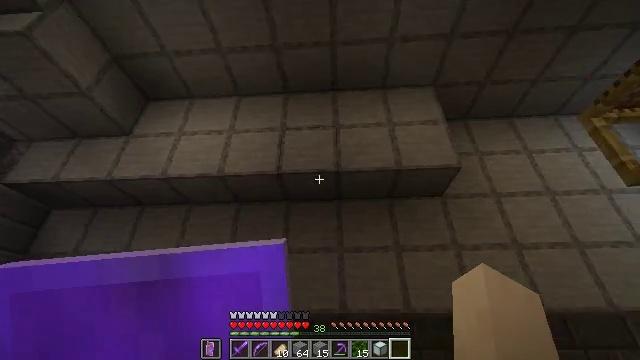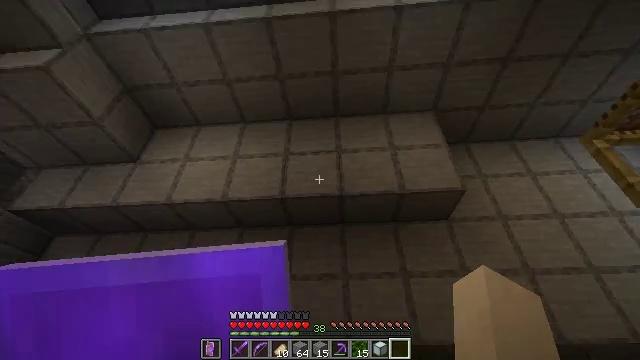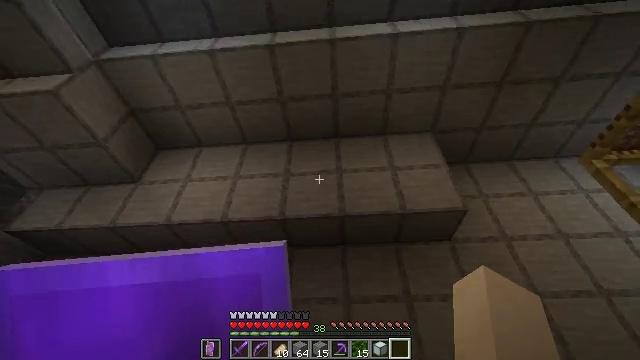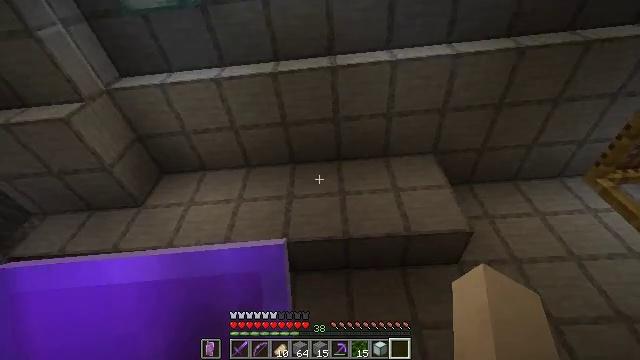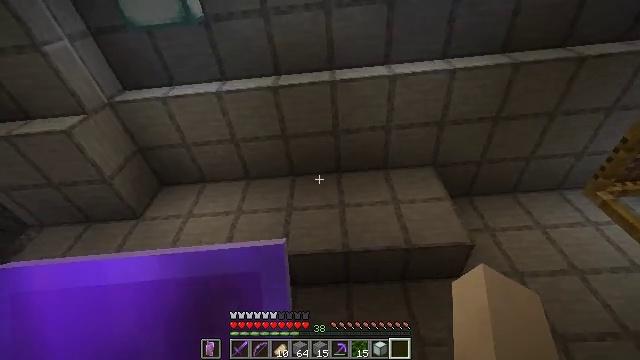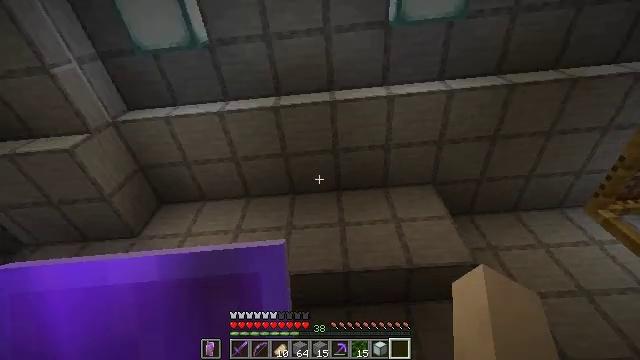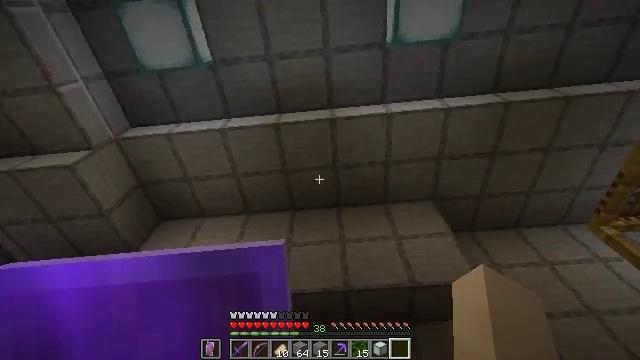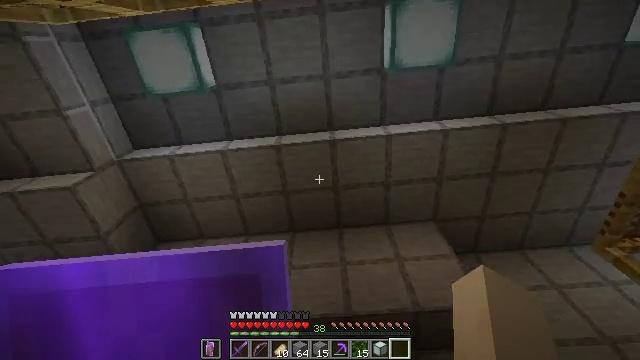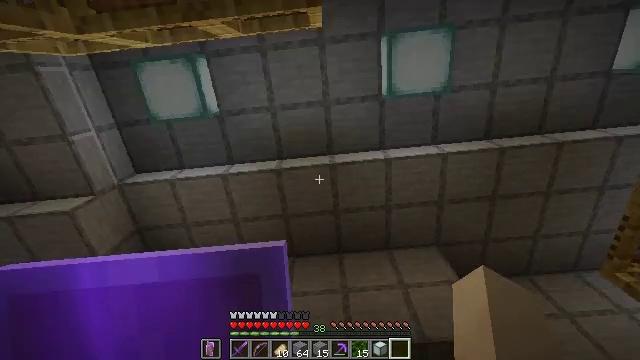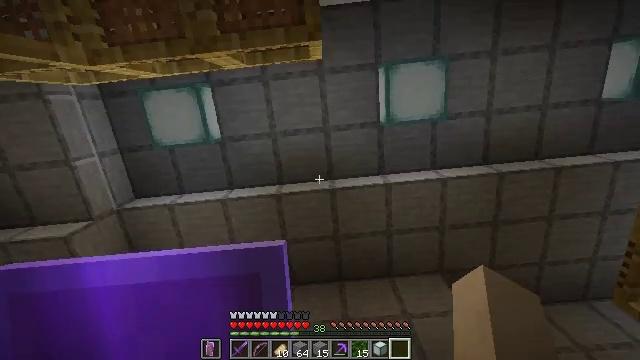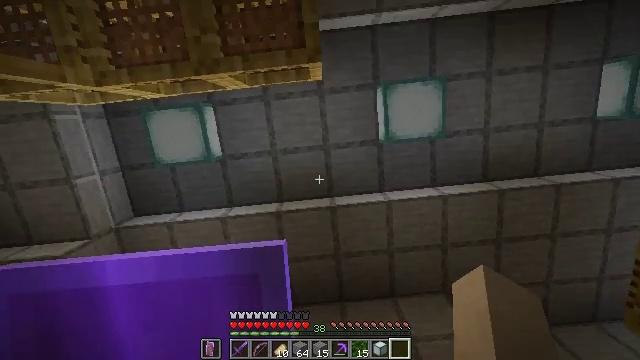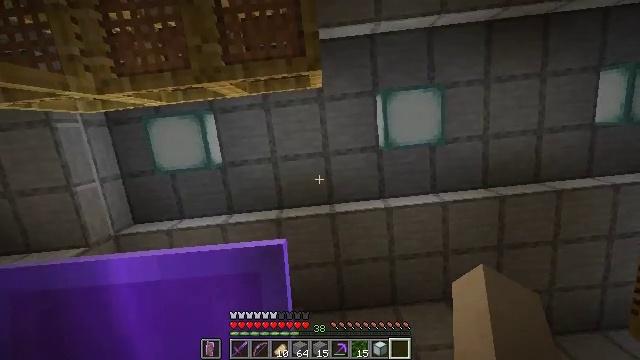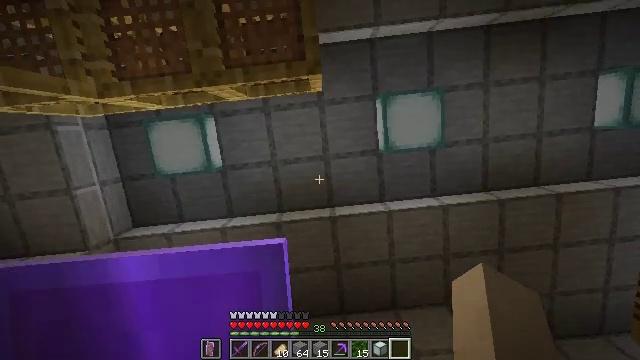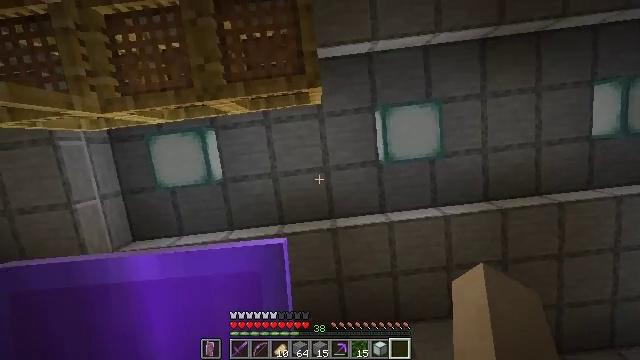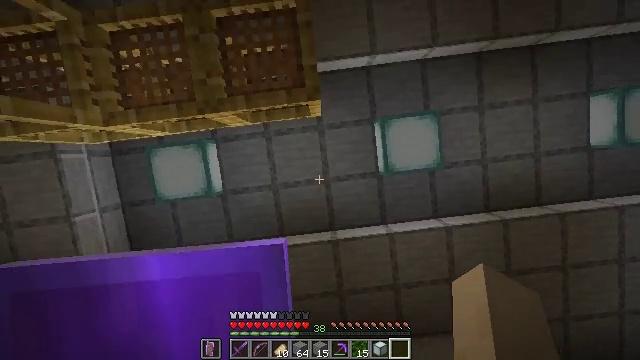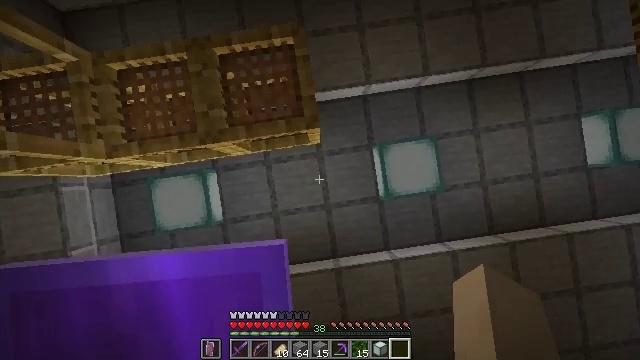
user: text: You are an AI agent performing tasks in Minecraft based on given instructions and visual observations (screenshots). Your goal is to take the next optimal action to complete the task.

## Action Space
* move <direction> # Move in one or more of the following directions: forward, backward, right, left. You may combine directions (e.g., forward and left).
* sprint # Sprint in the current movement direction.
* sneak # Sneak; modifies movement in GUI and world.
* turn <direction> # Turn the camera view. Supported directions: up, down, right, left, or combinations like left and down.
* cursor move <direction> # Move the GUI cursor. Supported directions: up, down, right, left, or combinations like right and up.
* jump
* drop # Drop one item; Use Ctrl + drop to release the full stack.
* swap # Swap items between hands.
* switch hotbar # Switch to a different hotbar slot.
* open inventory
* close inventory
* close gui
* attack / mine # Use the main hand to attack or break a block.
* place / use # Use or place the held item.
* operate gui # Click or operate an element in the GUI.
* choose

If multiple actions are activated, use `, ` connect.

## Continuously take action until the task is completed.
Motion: motion action
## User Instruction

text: Create polished blackstone stairs with polished blackstone and crafting table.
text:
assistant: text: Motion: turn up
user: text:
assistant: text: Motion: turn up
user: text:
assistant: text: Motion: turn up
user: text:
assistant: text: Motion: turn up
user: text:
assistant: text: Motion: turn up
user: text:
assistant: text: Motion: turn up
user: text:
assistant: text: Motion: turn up
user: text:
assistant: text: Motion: turn up
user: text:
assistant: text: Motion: turn up
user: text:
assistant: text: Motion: turn up
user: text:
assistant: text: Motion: turn up
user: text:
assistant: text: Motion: no_op
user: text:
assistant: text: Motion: turn up
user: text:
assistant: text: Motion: turn up
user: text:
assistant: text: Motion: turn left and up
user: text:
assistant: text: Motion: turn up
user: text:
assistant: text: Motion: turn up
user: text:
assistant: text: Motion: no_op
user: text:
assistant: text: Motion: turn up
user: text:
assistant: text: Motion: turn left and up
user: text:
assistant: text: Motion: turn left and up
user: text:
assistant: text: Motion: turn left and up
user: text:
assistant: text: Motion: turn left and up
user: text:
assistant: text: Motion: no_op
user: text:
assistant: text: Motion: no_op
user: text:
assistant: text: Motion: no_op
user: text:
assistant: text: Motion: no_op
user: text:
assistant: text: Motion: no_op
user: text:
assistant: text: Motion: no_op
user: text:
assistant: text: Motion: turn right and down